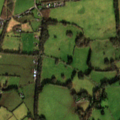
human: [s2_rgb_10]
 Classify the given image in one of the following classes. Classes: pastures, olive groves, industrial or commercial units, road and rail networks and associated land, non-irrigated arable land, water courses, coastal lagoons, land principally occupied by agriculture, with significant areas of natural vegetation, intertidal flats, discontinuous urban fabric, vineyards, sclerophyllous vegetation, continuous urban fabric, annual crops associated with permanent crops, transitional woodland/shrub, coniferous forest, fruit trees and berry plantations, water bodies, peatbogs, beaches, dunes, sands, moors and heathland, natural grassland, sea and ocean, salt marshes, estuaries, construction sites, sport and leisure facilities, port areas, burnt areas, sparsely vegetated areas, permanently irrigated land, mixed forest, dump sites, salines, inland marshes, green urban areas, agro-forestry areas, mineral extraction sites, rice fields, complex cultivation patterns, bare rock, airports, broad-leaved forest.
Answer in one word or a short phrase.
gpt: pastures, land principally occupied by agriculture, with significant areas of natural vegetation